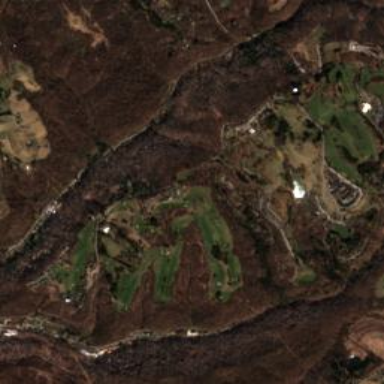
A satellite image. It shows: Golf course.